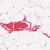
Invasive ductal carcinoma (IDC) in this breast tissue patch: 0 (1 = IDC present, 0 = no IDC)